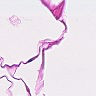
Metastatic tissue present: no